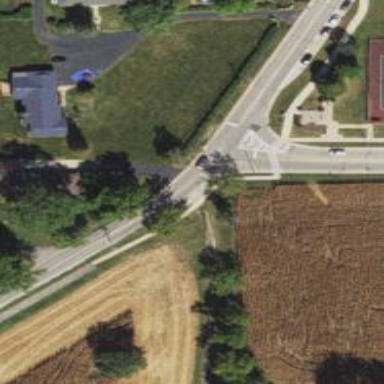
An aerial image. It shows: Road with stop sign.